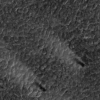
Label: not_dusty